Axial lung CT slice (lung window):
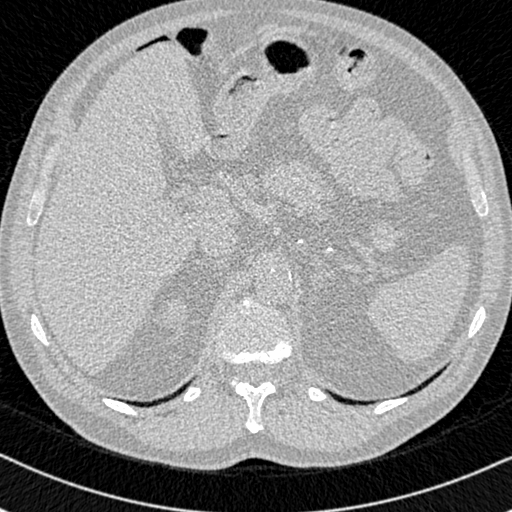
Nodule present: no